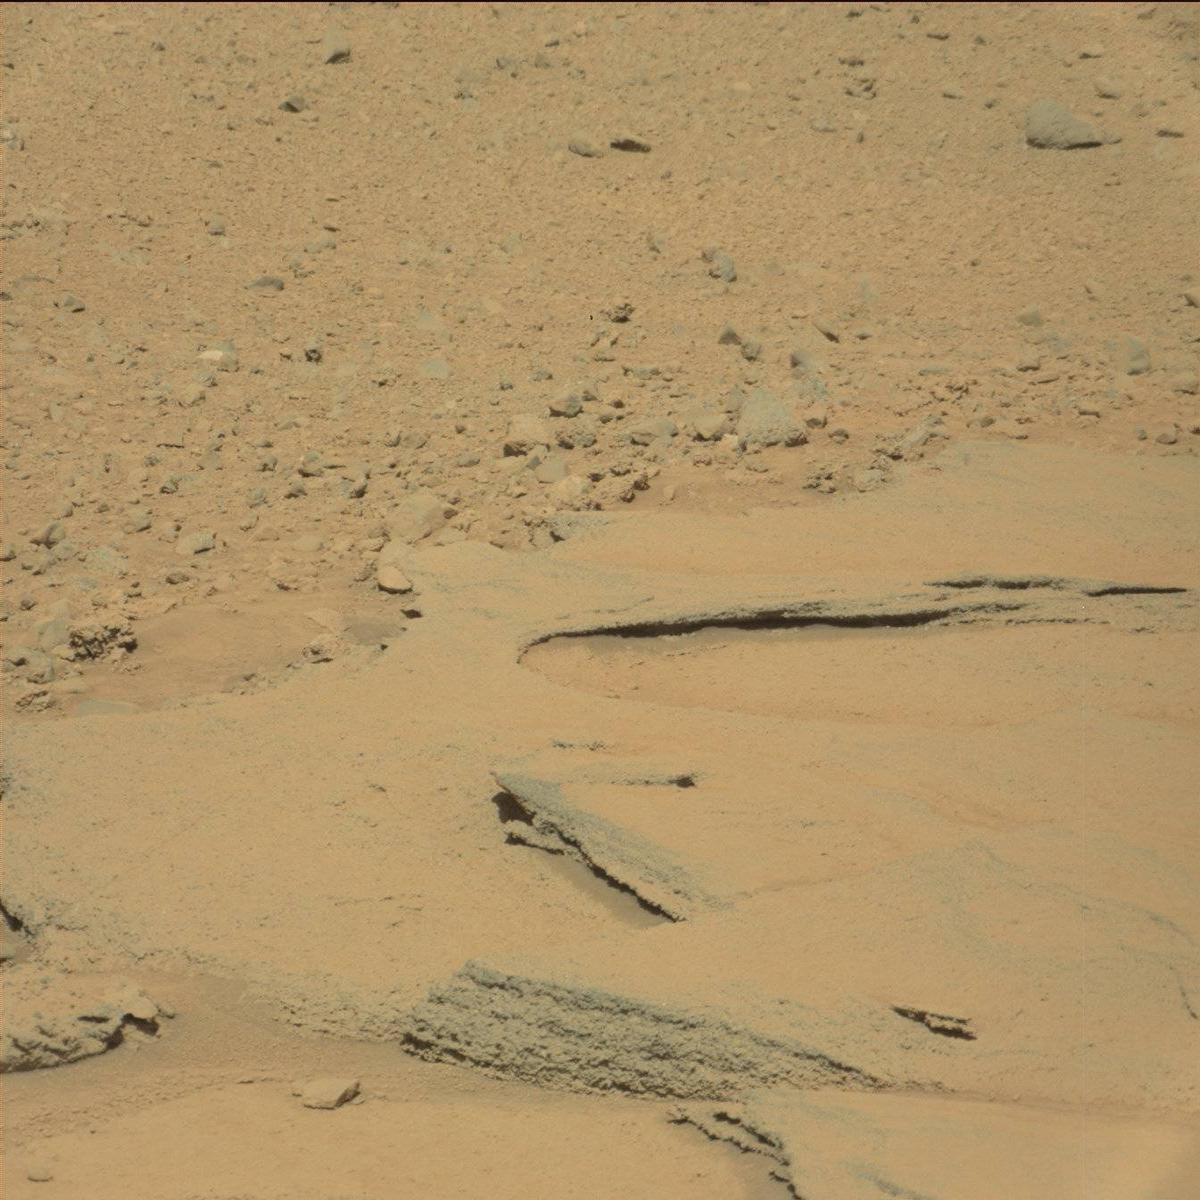
Terrain classes present: Bedrock, Sand / Soil